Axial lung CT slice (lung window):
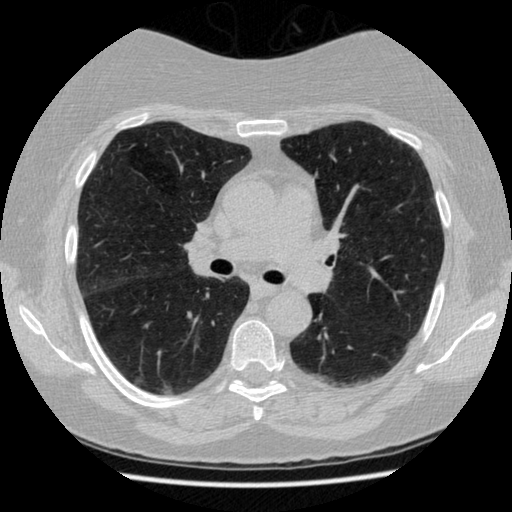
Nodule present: no